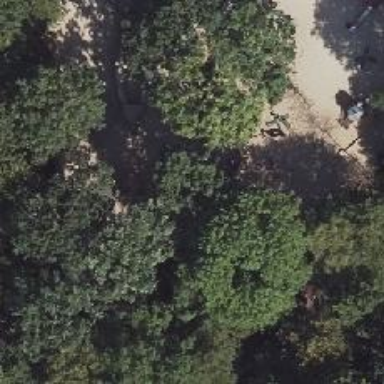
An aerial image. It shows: Park with broadleaved deciduous trees.